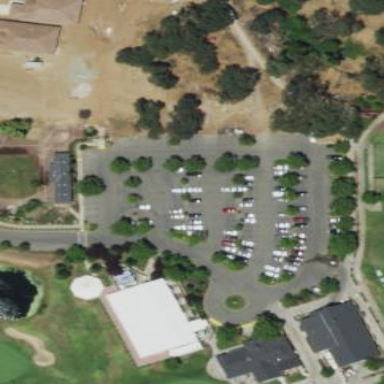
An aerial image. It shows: Path designated for golf carts.